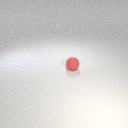
small red rubber sphere